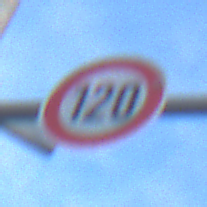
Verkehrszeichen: Geschwindigkeit120
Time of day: SunriseSunset
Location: Outdoor (Suburban)
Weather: PartlyCloudy
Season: NotSpecified
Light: Natural